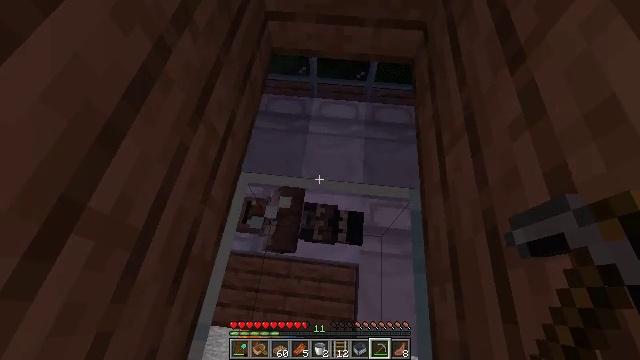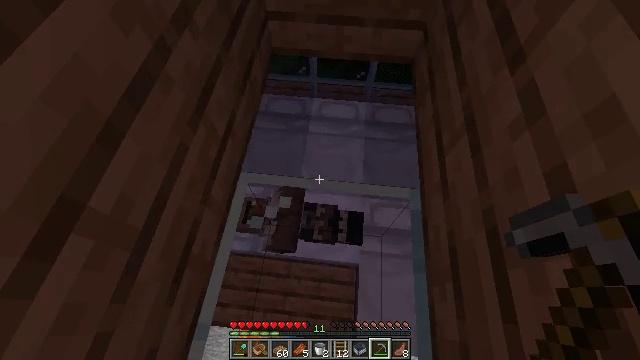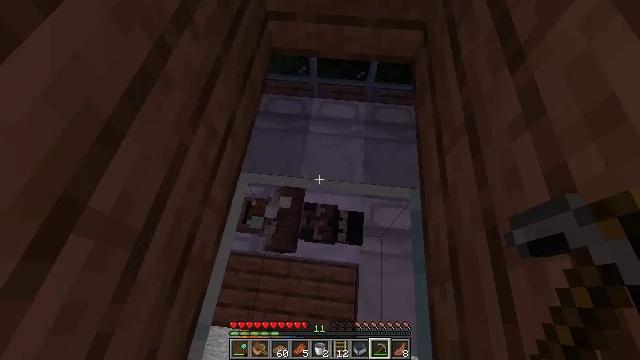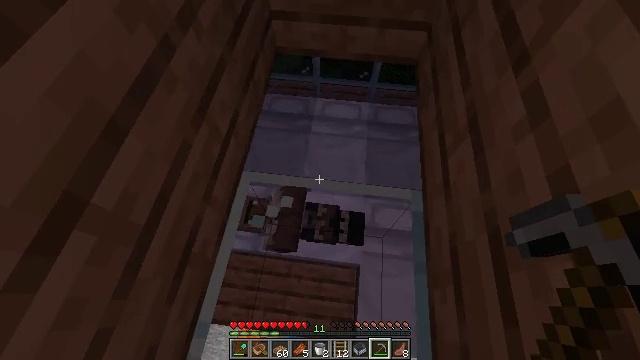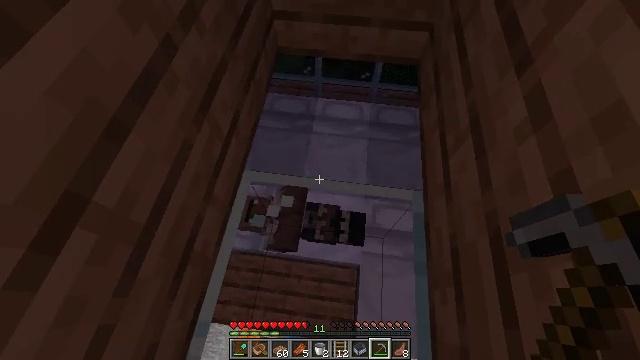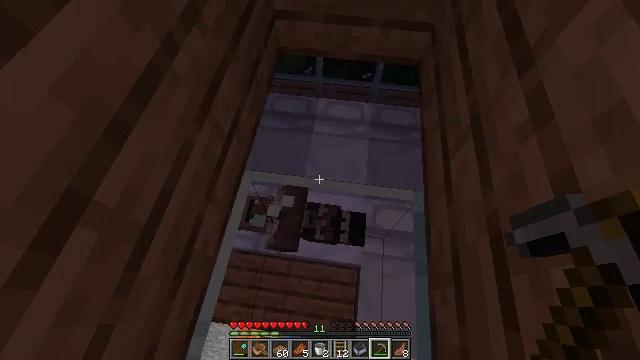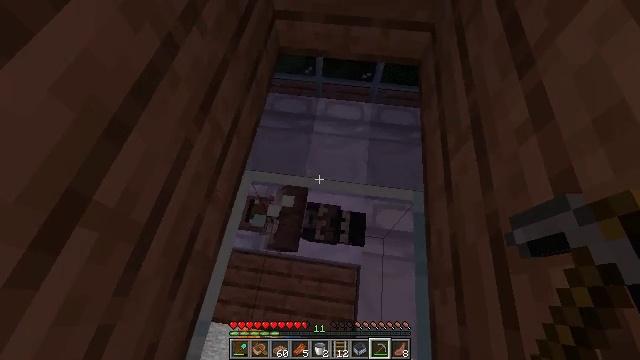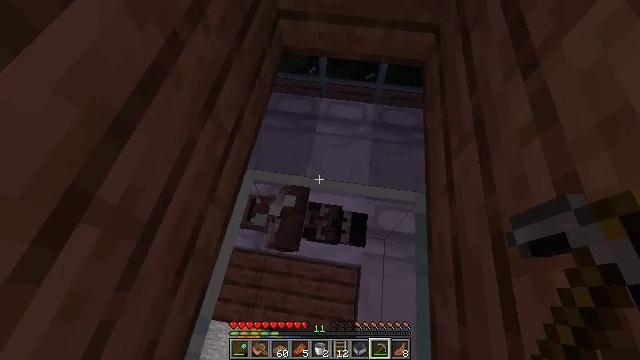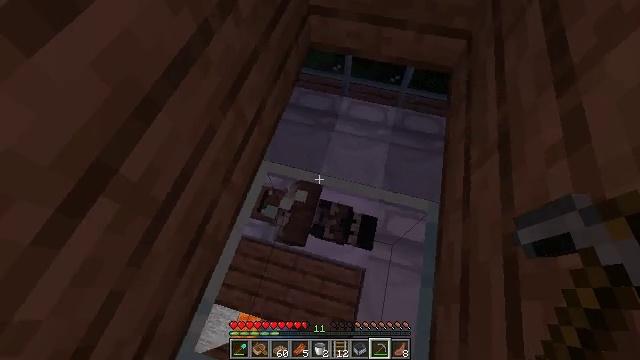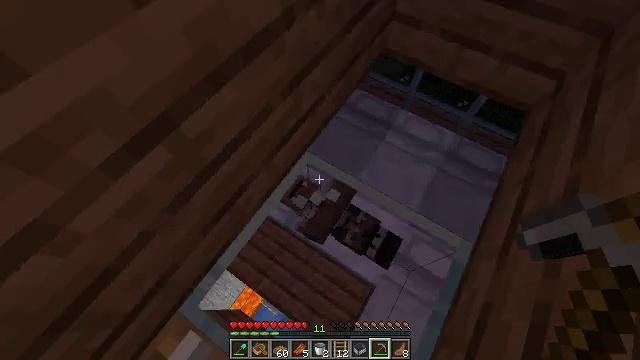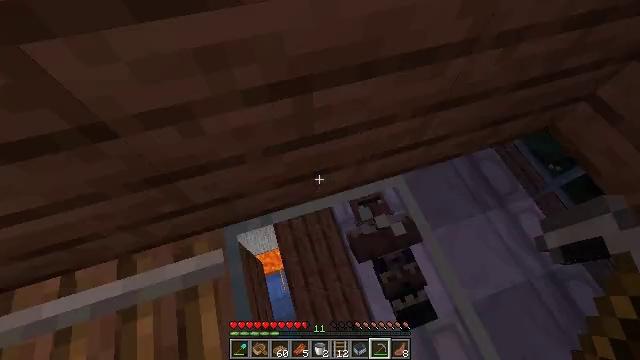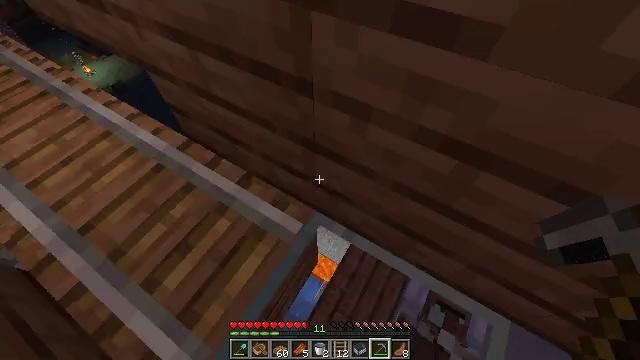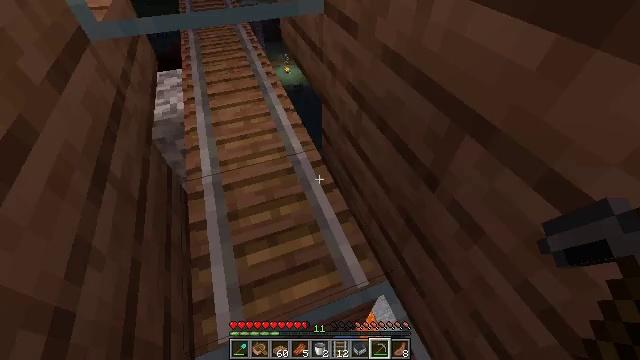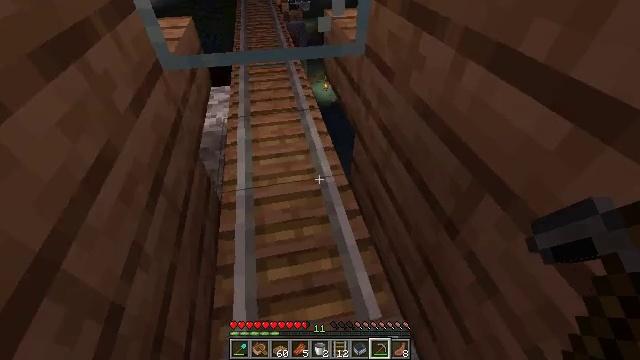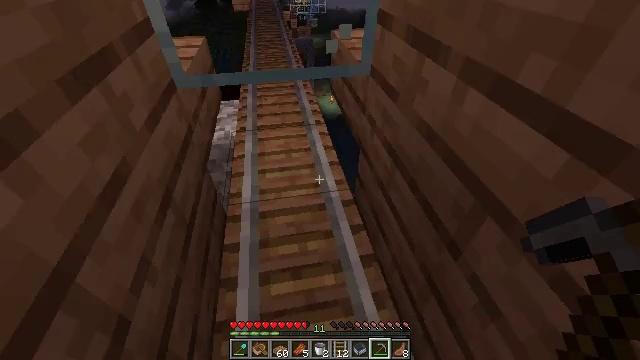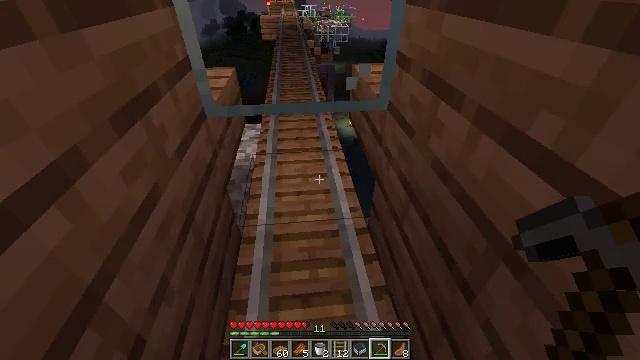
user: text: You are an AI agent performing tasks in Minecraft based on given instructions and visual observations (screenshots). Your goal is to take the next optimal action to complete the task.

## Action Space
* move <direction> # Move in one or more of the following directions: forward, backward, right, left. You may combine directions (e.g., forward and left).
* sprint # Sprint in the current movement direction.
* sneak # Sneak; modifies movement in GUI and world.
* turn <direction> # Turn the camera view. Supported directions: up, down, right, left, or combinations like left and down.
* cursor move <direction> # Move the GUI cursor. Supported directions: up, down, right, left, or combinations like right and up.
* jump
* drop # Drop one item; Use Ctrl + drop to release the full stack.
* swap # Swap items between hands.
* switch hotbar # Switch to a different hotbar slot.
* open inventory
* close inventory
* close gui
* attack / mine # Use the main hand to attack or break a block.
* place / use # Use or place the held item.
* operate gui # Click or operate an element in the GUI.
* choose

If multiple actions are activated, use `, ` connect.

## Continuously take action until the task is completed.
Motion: motion action
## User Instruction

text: Retrieve jungle planks by mining.
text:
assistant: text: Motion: sneak
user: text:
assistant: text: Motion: sneak
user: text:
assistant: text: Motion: sneak
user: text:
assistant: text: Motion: sneak
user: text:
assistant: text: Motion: sneak
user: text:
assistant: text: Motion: sneak
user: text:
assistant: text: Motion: sneak
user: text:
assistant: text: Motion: sneak, turn left
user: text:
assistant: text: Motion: sneak, turn left
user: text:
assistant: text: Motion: sneak, turn left
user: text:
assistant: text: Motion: turn left and up
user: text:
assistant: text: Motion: turn left and up
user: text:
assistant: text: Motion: turn left and up
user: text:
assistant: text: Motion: turn left and up
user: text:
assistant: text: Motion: turn left and up
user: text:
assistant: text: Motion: turn left
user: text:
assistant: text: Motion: turn left
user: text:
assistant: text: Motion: no_op
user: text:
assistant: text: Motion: no_op
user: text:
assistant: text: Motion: turn up
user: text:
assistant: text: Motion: turn up
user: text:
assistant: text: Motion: turn up
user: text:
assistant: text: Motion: no_op
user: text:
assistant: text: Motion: no_op
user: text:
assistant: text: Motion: no_op
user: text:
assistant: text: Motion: no_op
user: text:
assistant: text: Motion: no_op
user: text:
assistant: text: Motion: no_op
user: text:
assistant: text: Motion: turn left
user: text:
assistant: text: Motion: turn left